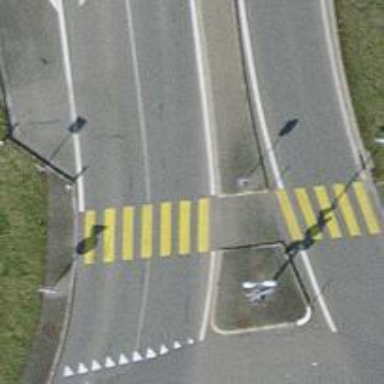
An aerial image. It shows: Zebra crossing with uncontrolled intersection and pedestrian island.